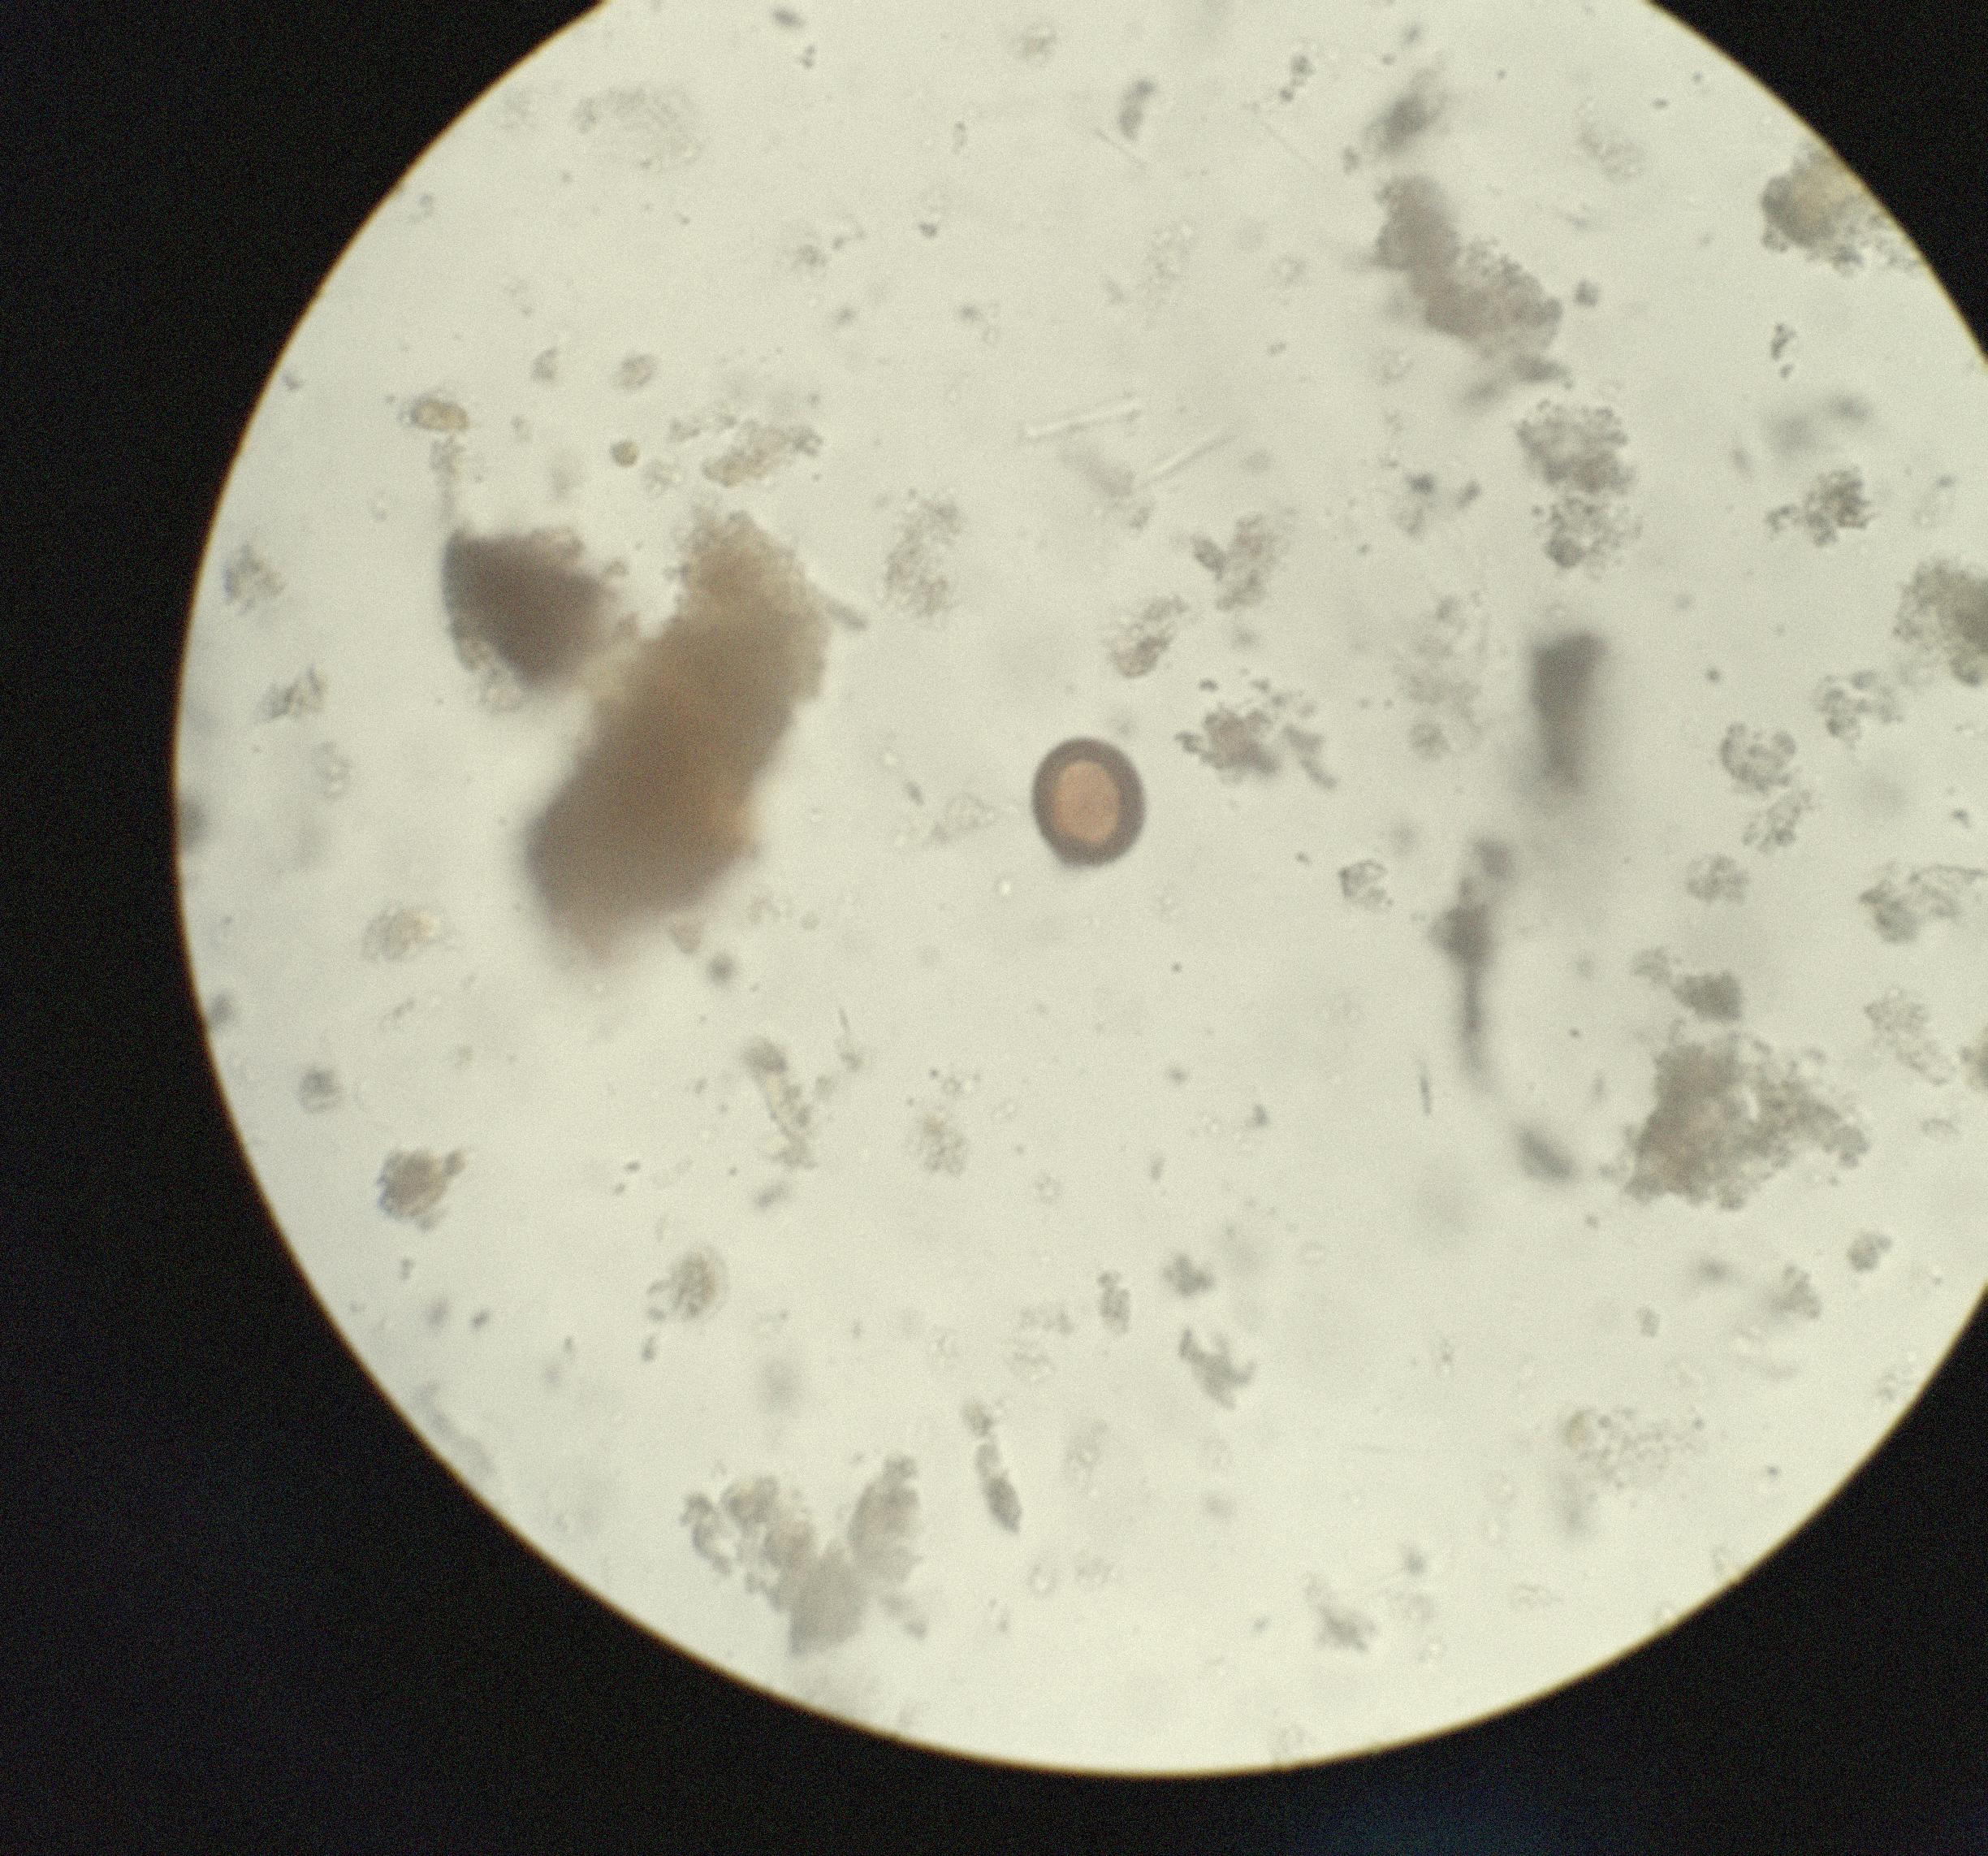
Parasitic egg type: Taenia spp. egg